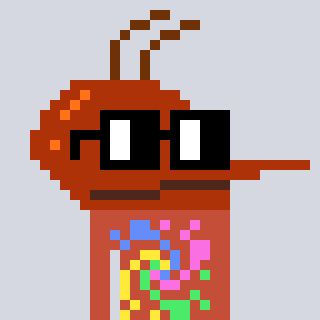
a pixel art character with square black glasses, a mosquito-shaped head and a rust-colored body on a cool background